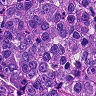
Metastatic tissue present: yes